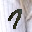
Label: 7